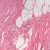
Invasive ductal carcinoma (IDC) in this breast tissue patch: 0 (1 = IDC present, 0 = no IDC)